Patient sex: F
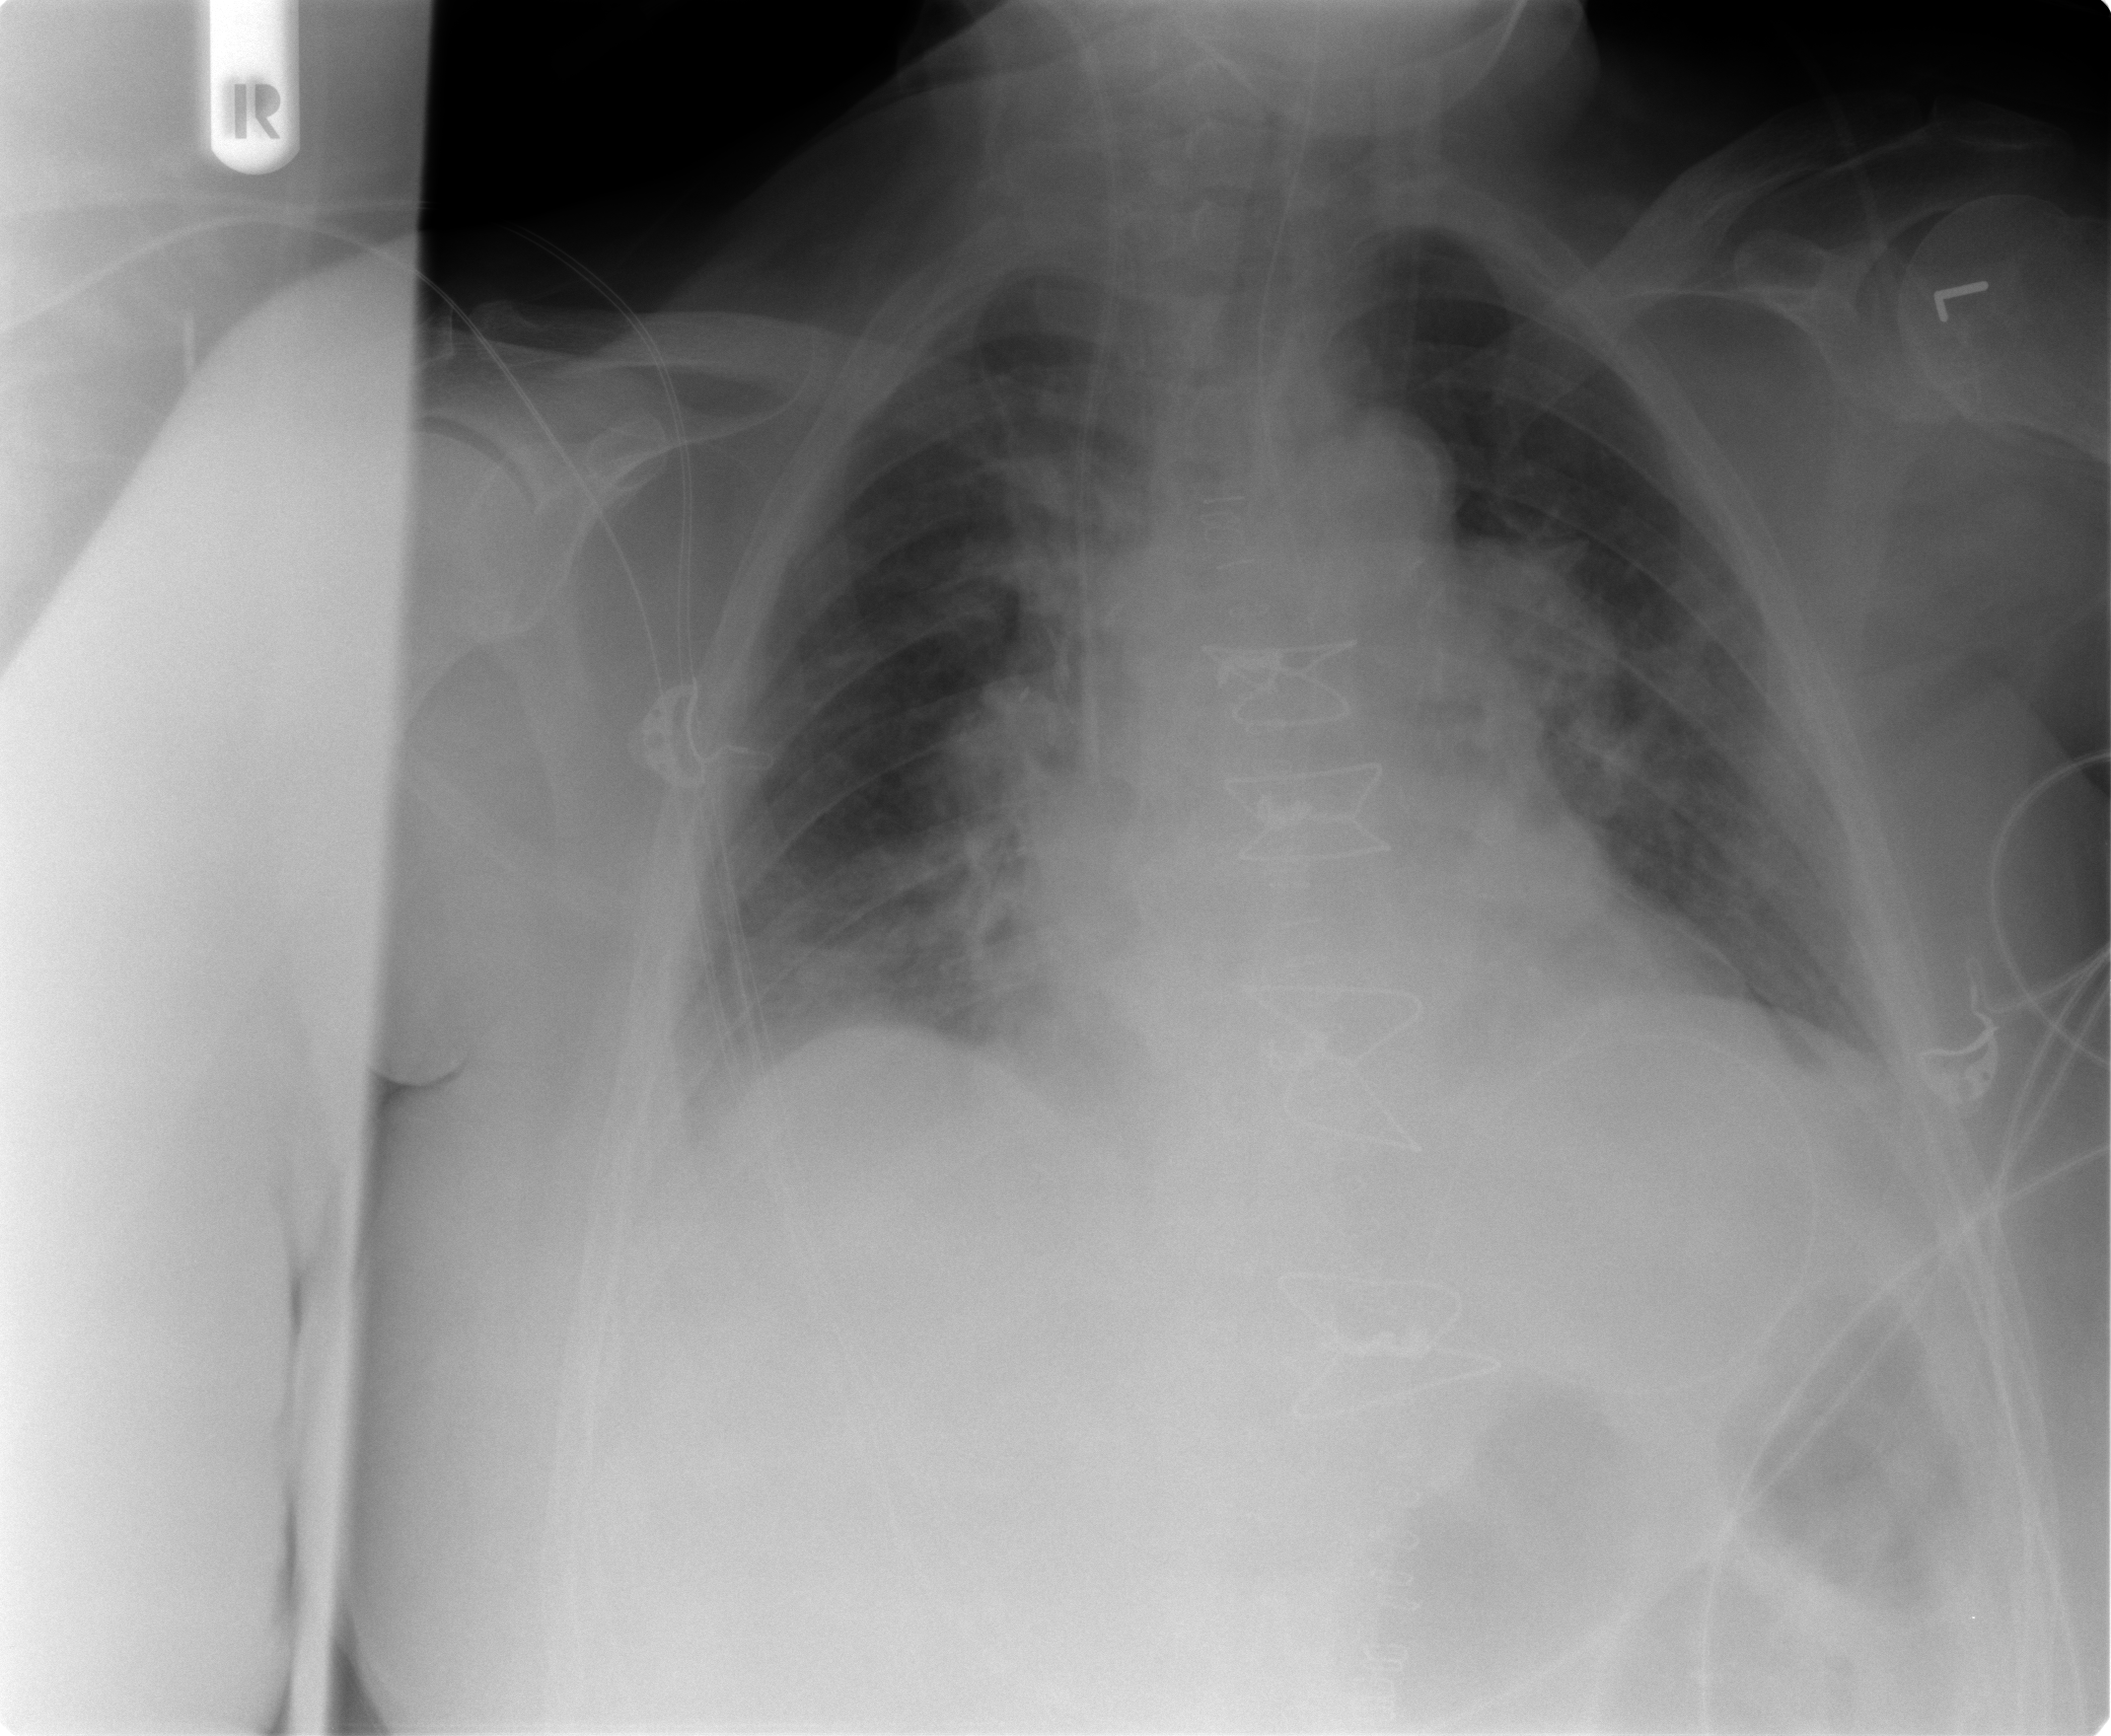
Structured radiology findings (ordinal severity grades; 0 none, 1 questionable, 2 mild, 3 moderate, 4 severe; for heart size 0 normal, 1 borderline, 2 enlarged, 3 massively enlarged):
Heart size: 0
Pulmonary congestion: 2
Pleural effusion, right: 2
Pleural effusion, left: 1
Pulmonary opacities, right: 2
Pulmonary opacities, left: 2
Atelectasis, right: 2
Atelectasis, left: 2